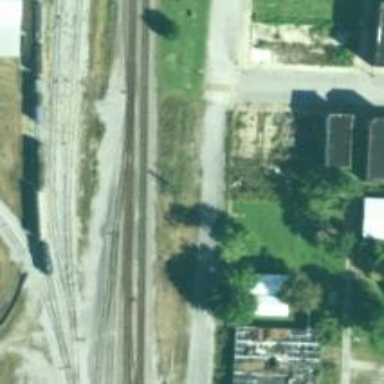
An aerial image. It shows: Railway service station.